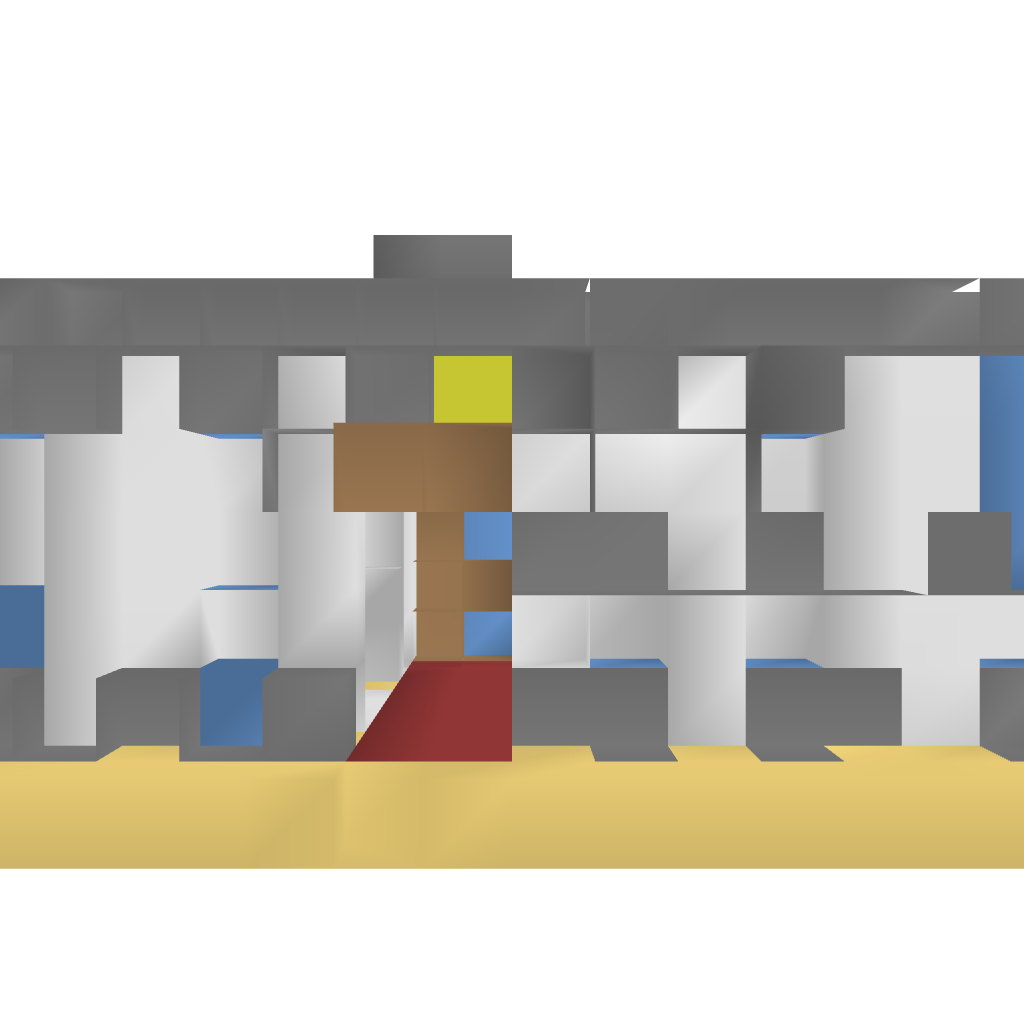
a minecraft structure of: Small Library bad low quality